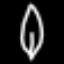
Label: leaf